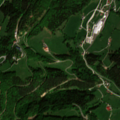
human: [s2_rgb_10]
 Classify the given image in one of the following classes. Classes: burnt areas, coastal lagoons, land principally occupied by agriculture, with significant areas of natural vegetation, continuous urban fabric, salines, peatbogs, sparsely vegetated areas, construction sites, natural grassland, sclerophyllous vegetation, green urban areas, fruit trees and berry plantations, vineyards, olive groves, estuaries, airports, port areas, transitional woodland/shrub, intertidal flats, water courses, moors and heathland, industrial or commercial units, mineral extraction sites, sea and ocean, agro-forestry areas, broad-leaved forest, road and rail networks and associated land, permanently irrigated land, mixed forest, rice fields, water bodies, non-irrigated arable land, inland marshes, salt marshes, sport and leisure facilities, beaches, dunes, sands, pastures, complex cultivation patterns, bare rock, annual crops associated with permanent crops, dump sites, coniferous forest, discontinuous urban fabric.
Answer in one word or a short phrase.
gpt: discontinuous urban fabric, pastures, land principally occupied by agriculture, with significant areas of natural vegetation, broad-leaved forest, coniferous forest, mixed forest